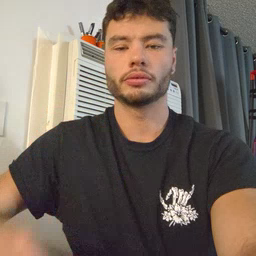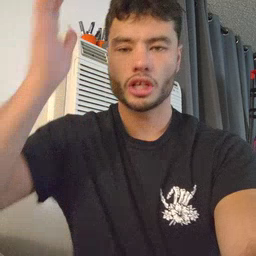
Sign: garbage